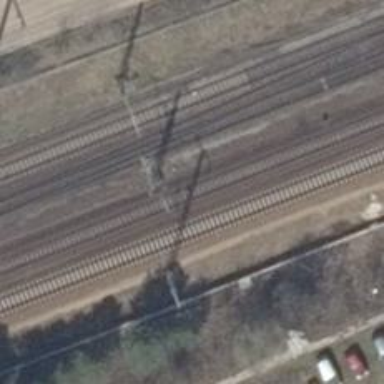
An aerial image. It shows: Railway track with contact lines for electrification.